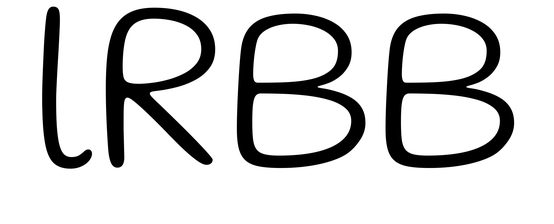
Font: Gluten_ExtraLight